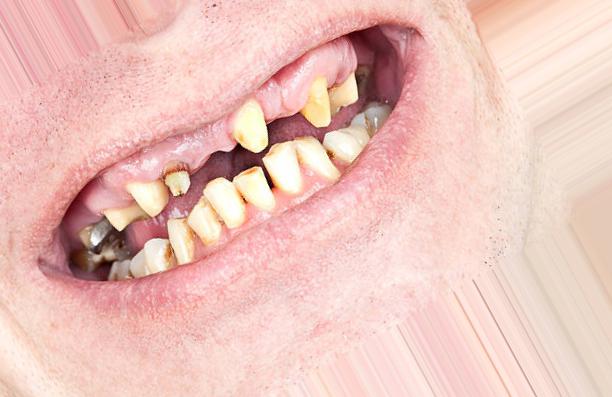
Condition: Caries